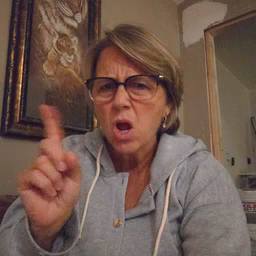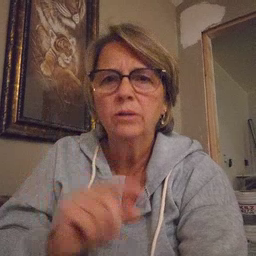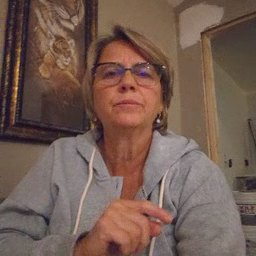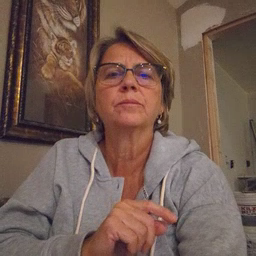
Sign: where